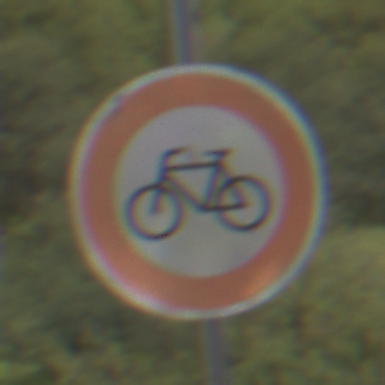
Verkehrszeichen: VerbotRadverkehr
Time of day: Midday
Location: Outdoor (Nature)
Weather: PartlyCloudy
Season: NotSpecified
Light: Natural